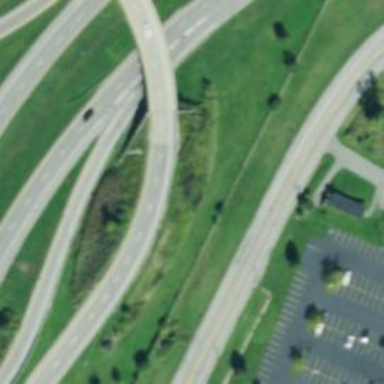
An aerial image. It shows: Primary_link highway with embankment.